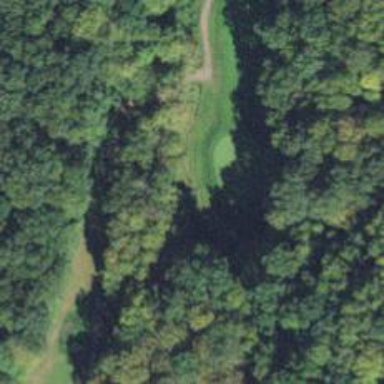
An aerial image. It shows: Service road used as golf cart path.